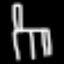
Label: chair